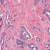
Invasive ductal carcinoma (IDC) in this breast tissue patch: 1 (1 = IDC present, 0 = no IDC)